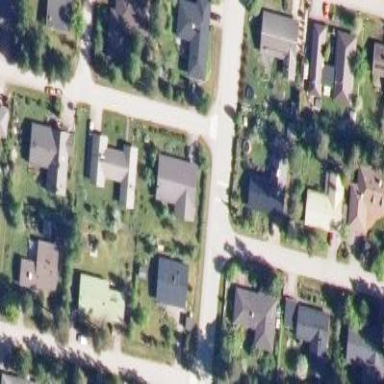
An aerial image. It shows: Residential road area.